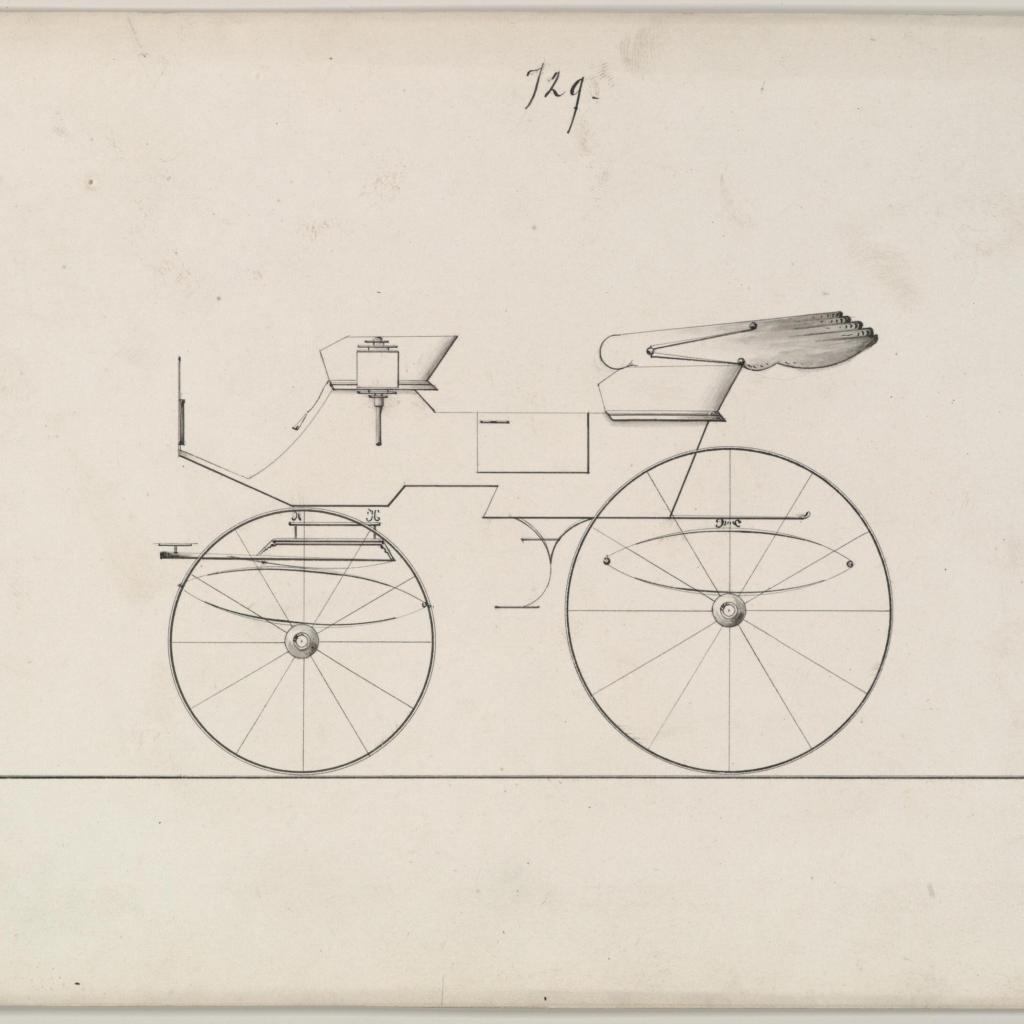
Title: Design for Phaeton, no. 729
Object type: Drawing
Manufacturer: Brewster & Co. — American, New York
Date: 1850–74
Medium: Pen and black ink
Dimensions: sheet: 6 1/4 x 9 1/4 in. (15.9 x 23.5 cm)
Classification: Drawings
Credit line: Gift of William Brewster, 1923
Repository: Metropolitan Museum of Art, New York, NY